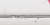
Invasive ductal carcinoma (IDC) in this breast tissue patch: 0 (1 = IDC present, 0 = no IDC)